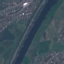
Label: River